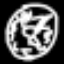
Label: clock